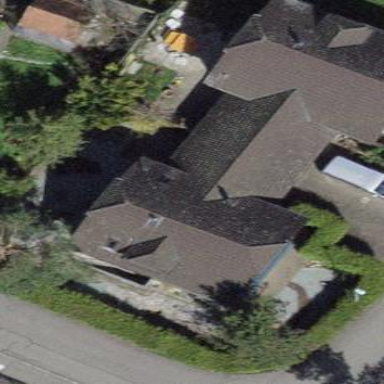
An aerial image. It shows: Building with tile roof.